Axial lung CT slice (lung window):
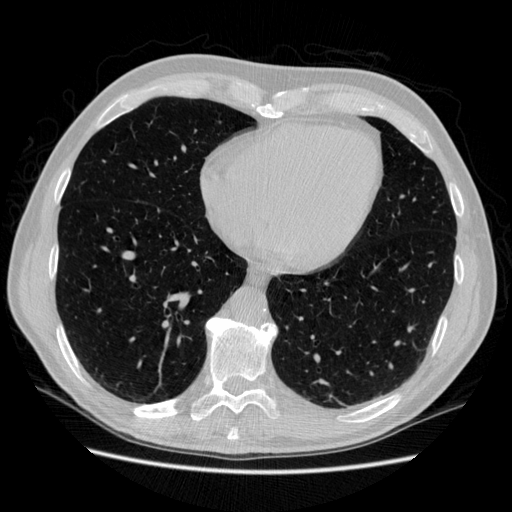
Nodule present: no